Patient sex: M
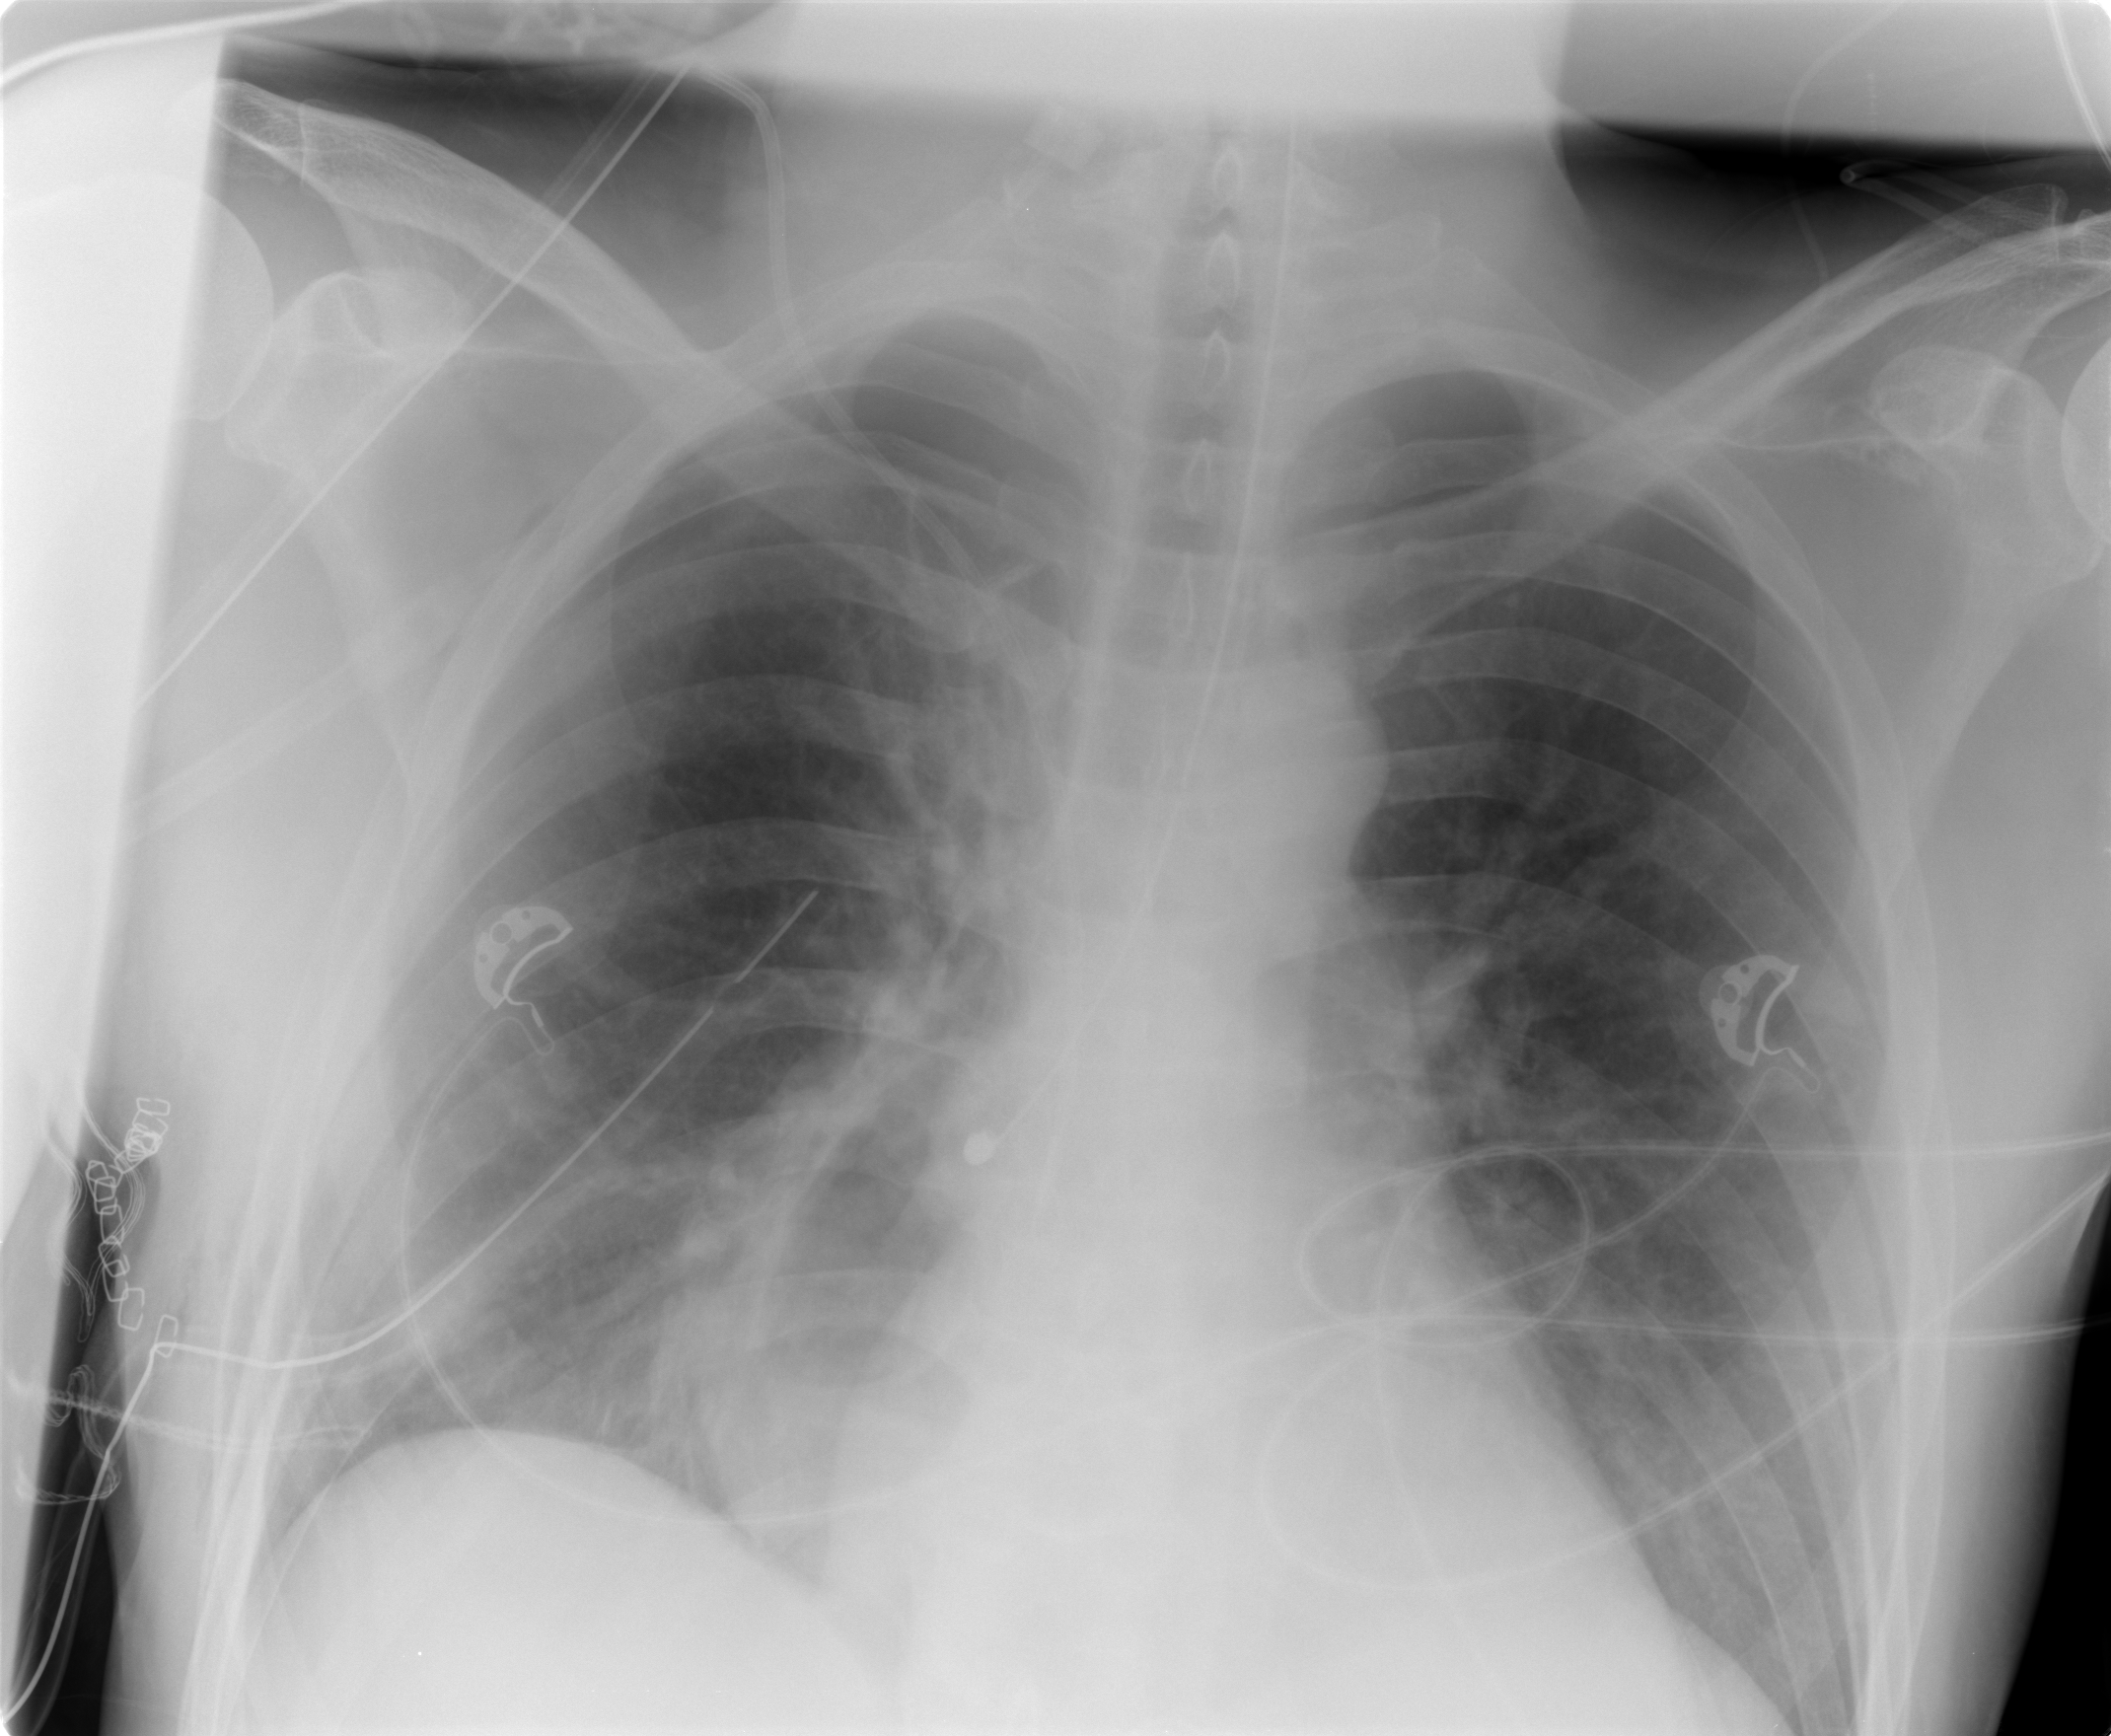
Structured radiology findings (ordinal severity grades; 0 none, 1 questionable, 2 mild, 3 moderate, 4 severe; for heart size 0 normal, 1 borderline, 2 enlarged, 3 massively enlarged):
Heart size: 0
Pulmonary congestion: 0
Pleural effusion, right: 0
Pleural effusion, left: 0
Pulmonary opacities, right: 0
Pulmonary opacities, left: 0
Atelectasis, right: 1
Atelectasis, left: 1